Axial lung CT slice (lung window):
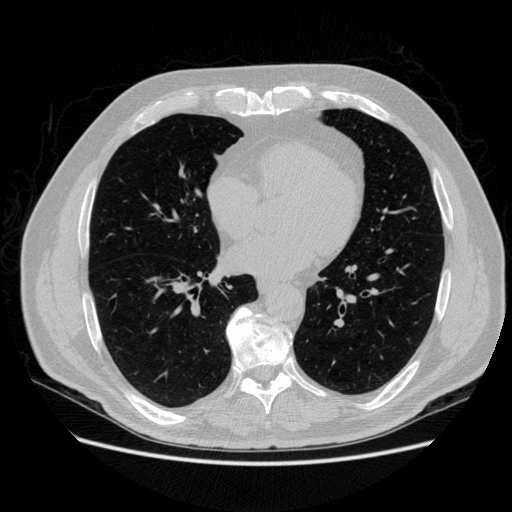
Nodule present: no